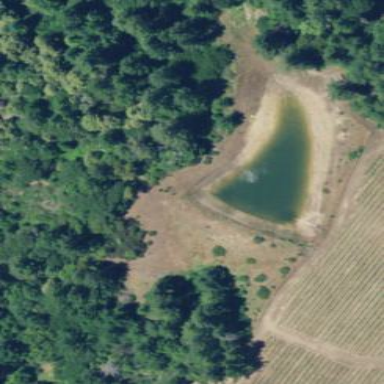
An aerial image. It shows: Water pond in the natural surroundings. The pond is categorized in the land use as reservoir for water storage.